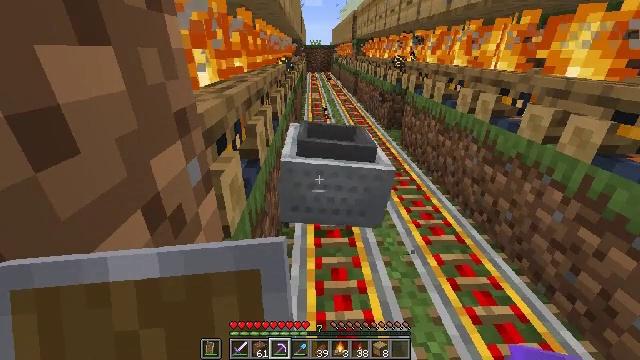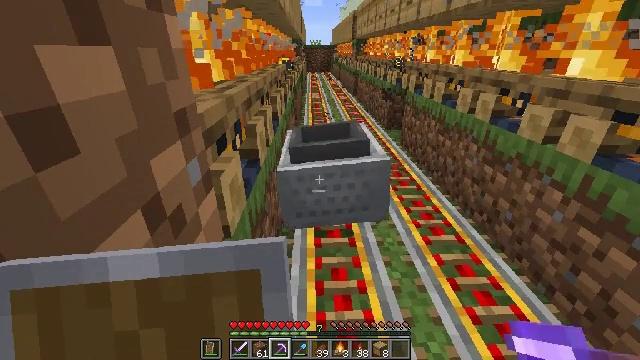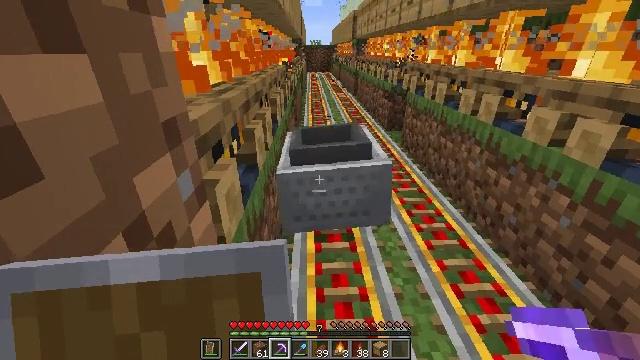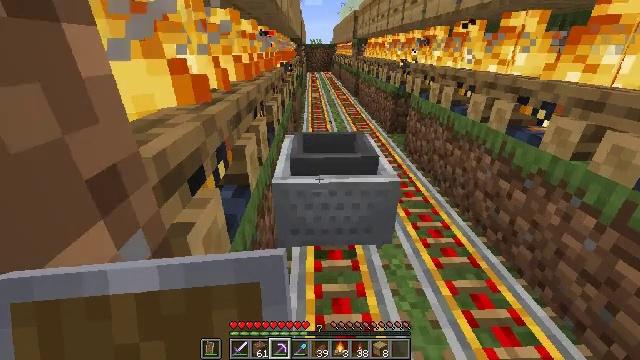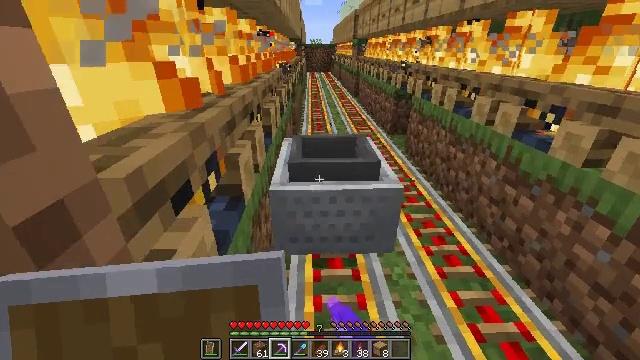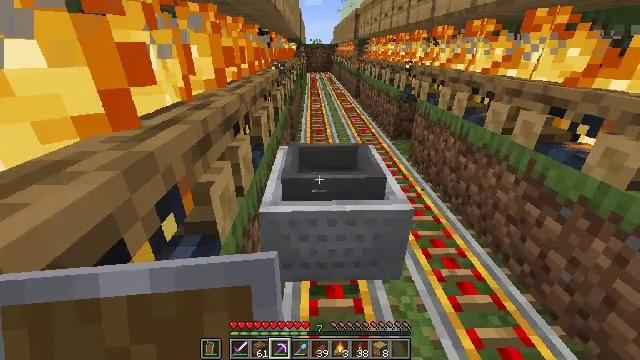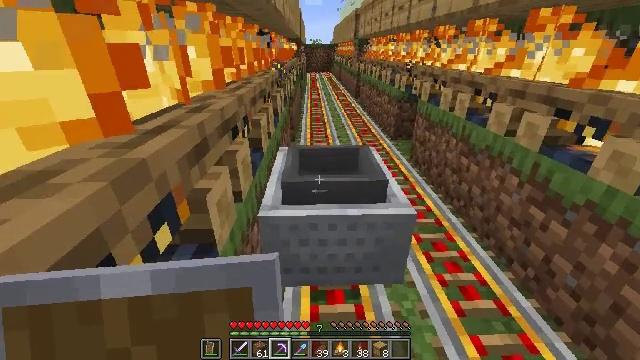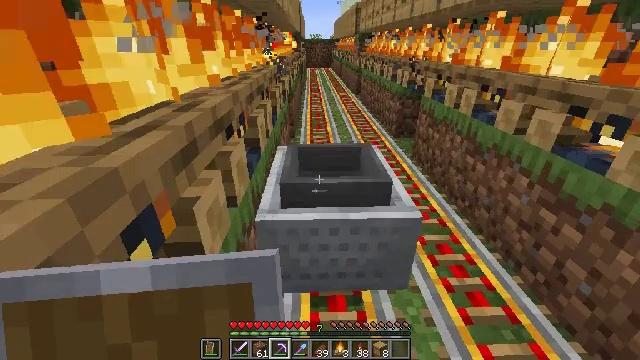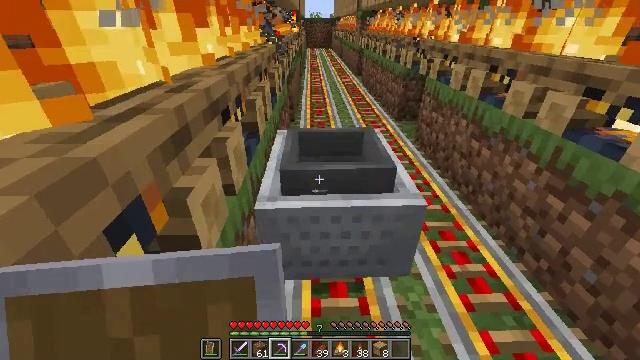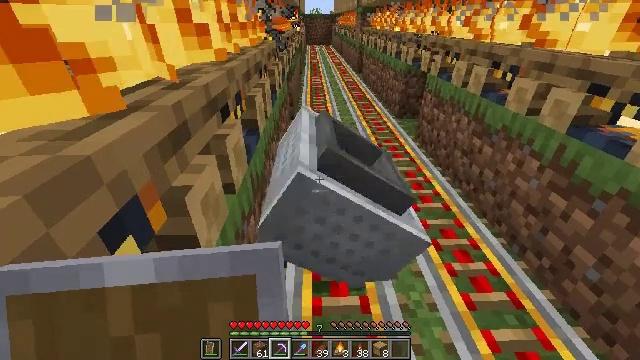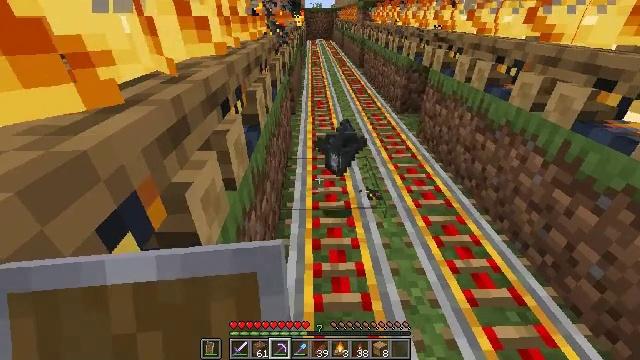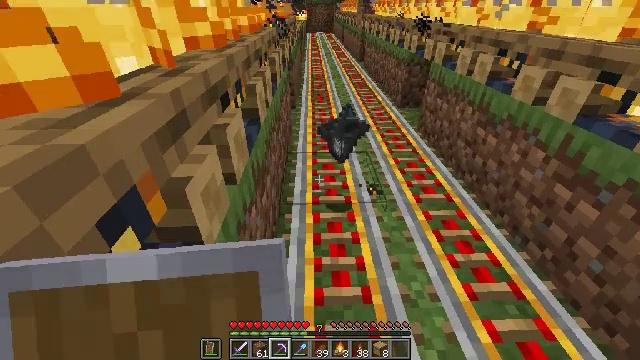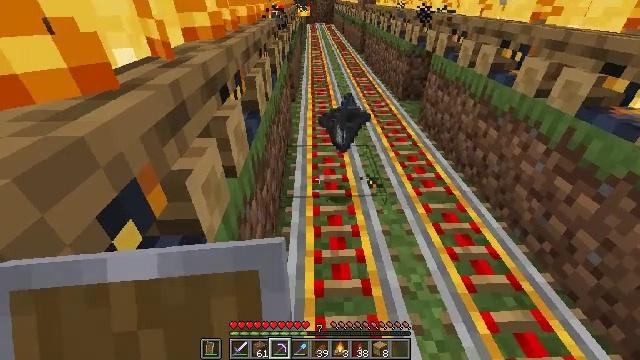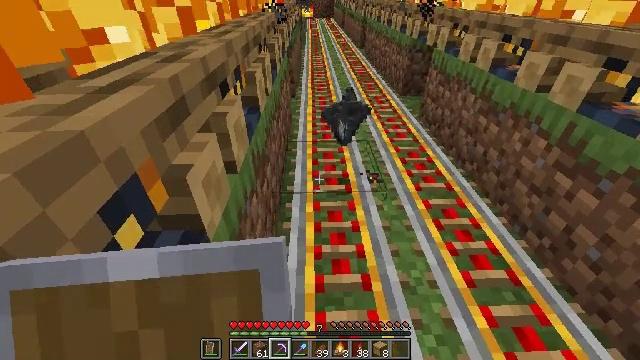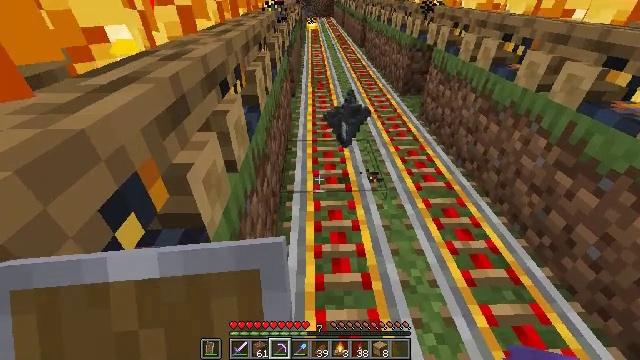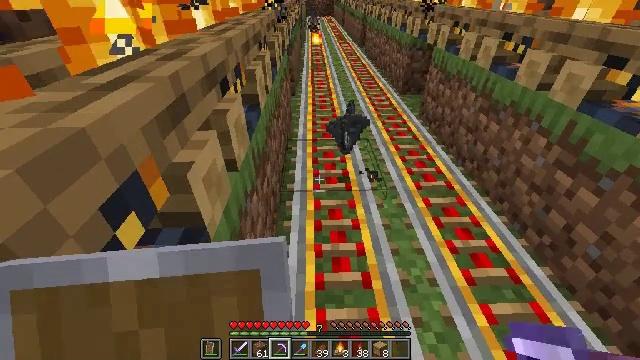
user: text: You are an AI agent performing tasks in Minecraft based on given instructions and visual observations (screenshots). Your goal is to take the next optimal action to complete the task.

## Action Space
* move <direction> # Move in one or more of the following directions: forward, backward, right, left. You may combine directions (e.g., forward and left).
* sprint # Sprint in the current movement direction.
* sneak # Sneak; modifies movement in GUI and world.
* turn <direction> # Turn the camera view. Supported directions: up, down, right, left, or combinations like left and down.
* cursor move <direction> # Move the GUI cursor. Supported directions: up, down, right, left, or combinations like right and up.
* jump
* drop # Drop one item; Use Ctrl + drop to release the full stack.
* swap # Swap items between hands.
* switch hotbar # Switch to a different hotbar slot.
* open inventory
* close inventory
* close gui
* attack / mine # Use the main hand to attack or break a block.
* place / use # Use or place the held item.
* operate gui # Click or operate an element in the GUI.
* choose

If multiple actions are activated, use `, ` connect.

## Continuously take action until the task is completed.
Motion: motion action
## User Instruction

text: Create the hopper minecart in the crafting table.
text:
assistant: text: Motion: no_op
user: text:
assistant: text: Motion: move forward
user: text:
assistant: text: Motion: move forward, attack / mine
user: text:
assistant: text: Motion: move forward, attack / mine
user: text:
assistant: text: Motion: move forward
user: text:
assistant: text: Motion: no_op
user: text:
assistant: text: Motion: no_op
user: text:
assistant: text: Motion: turn down
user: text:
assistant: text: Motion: no_op
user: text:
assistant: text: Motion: no_op
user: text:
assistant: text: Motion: turn down
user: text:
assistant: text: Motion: turn down
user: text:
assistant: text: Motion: no_op
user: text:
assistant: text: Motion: no_op
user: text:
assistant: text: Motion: no_op
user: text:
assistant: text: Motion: no_op
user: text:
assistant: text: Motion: no_op
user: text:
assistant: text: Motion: move forward
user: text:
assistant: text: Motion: move forward
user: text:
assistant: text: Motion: move forward, turn right
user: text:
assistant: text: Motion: move forward, turn right
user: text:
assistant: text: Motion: move forward, turn right and down
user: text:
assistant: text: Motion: move forward, turn right and down
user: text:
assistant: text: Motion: move forward, turn right and down
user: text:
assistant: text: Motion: move forward, turn down
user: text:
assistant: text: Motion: no_op
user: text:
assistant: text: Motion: no_op
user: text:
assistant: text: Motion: turn right
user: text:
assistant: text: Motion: turn right
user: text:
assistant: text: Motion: turn right and up